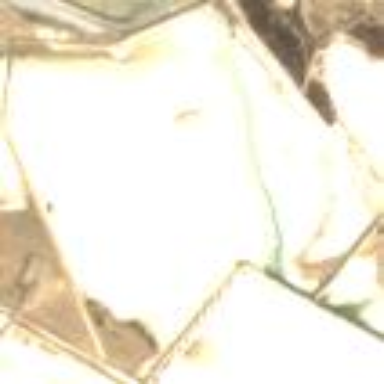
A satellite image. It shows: Salt pond.